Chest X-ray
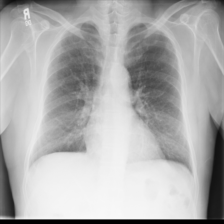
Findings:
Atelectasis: negative
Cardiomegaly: negative
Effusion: negative
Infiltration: negative
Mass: negative
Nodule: negative
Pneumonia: negative
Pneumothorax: negative
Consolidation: negative
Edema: negative
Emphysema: negative
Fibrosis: positive
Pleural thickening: negative
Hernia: negative